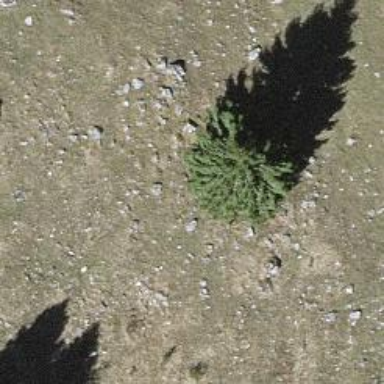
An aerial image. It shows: Needle-leaved tree in natural setting.